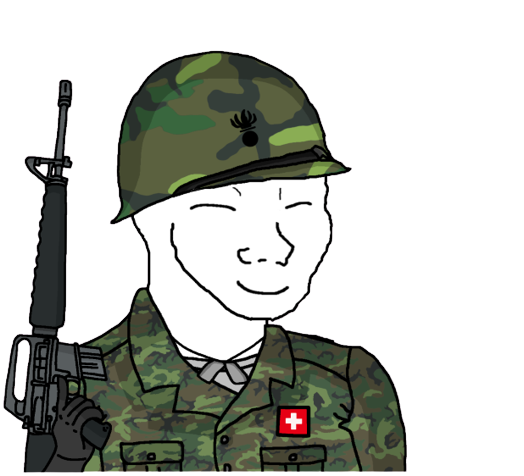
Label: 5_Bloomer